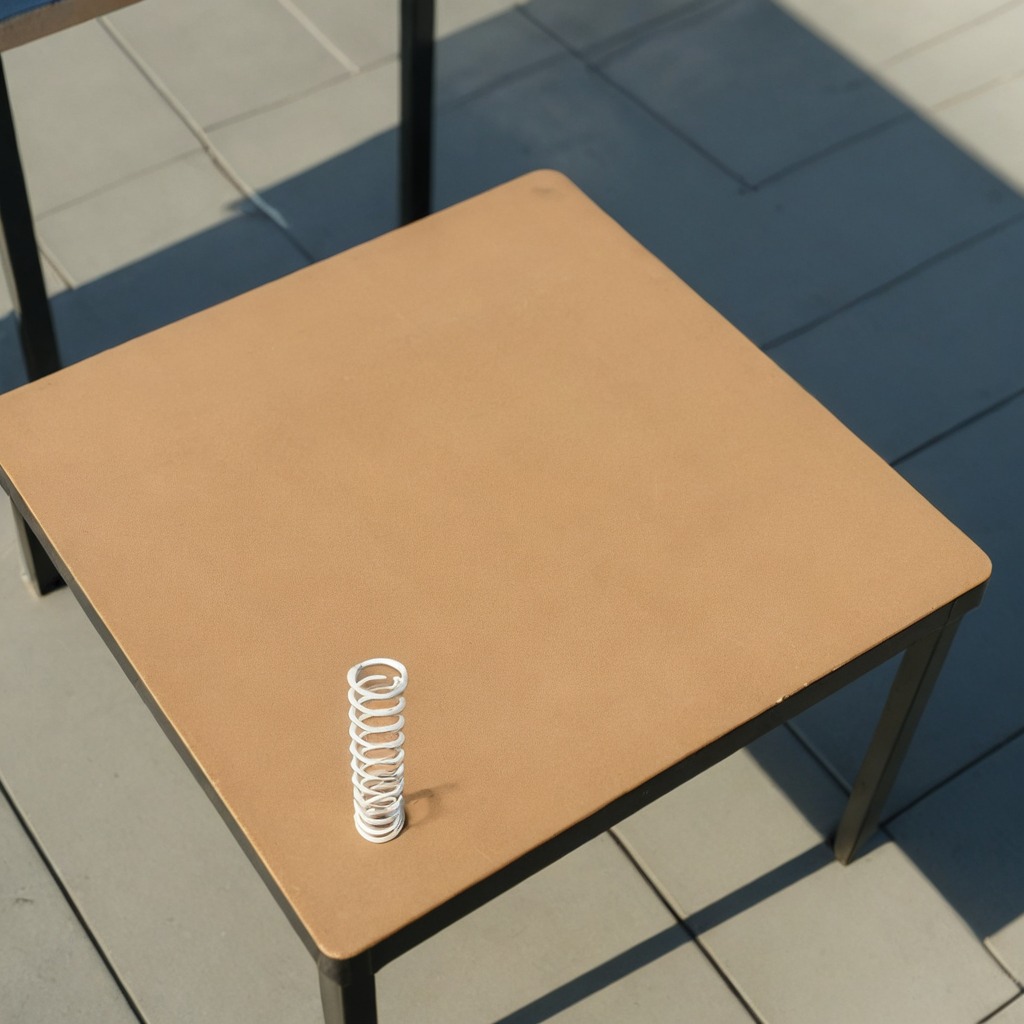
A coiled metal spring is lying on the textured surface of the utility table.